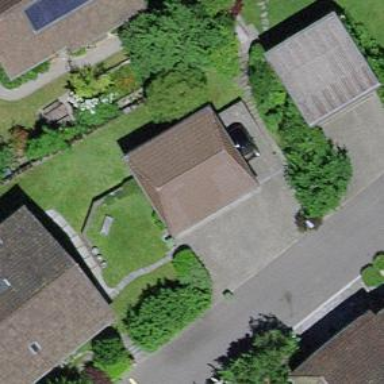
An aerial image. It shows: Garage.